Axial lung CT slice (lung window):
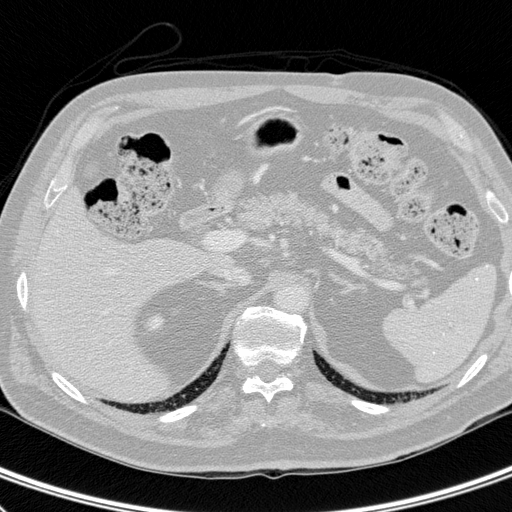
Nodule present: no